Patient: sex M, age 71
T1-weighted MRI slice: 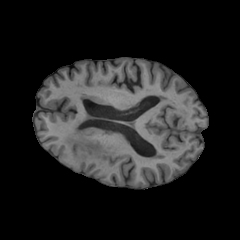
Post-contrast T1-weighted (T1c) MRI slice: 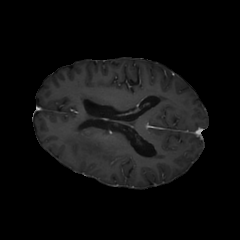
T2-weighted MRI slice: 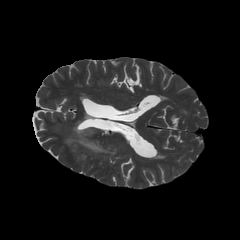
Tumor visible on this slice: yes
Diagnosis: Glioblastoma, IDH-wildtype
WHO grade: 4